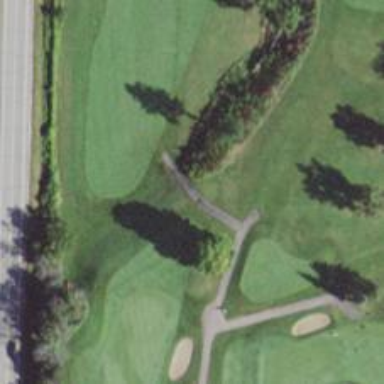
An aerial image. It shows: Service road used as golf cart path.